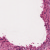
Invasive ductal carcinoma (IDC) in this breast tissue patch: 0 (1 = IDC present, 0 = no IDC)